Field crop: maize
Growth stage: 2
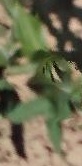
Species: maize